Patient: sex M, age 32
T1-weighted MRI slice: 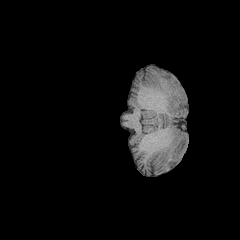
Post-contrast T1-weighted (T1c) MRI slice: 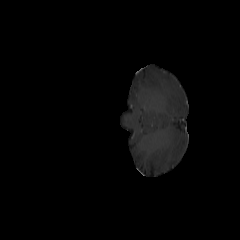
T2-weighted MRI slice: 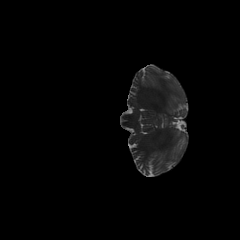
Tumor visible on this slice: no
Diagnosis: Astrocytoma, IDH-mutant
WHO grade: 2